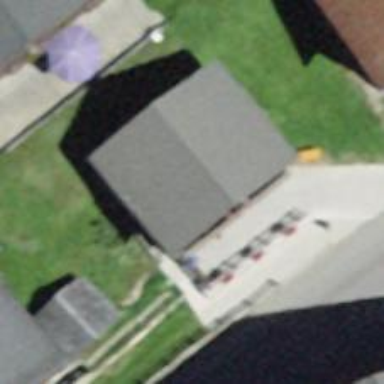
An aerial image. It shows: Post office.